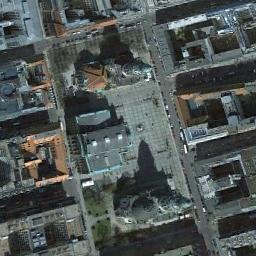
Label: church